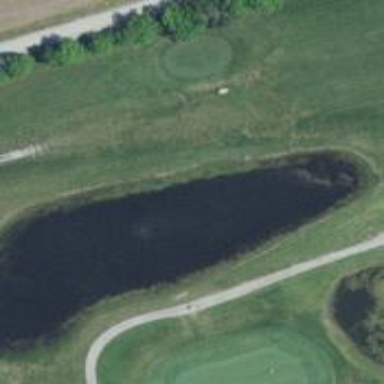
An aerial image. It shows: Picturesque scene of golf course with lateral water hazard.